Question: I am working on an application that calls several command line applications to do some post processing on some video files.
Right now I am trying to use <URL> to identify the commercial breaks in a video recording from my cable card tuner. This runs just fine, but I am having problems getting the screen output that I need.
'''
String stdout = null;
using (var process = new Process())
{
var start = new ProcessStartInfo(comskip, cmdLine);
start.WindowStyle = ProcessWindowStyle.Normal;
start.CreateNoWindow = true;
start.UseShellExecute = false;
start.RedirectStandardOutput = true;
process.StartInfo = start;
process.Start();
process.WaitForExit();
stdout = process.StandardOutput.ReadToEnd();
}
'''
I'm expecting 'stdout' to grab what is displayed on the screen the same as when the application is launched manually (screen shot below) which is a continuous feed of what the application is doing, and mixed in the output are lines that give a % progress, which I want to use to update a progress bar

But running the above code only gives me:
> The commandline used was:
"C:\Users\Chris\Google Drive\Tools\ComSkip\comskip.exe" "C:\Users\Chris\Desktop\ComSkip Tuning Files\Modern Family.wtv" "--ini=C:\Users\Chris\Desktop\ComSkip Tuning Files\comskip_ModernFamily.ini"Setting ini file to C:\Users\Chris\Desktop\ComSkip Tuning Files\comskip_ModernFamily.ini as per commandline
Using C:\Users\Chris\Desktop\ComSkip Tuning Files\comskip_ModernFamily.ini for initiation values.
I also tried redirecting the 'StandardError' stream and grabbing 'process.StandardError.ReadToEnd();' but the process appears to hang if I run with these options.
Am I missing something to capture what I'm hoping for, or is it possible that the output stream for this application is going somewhere else that is not accessible?
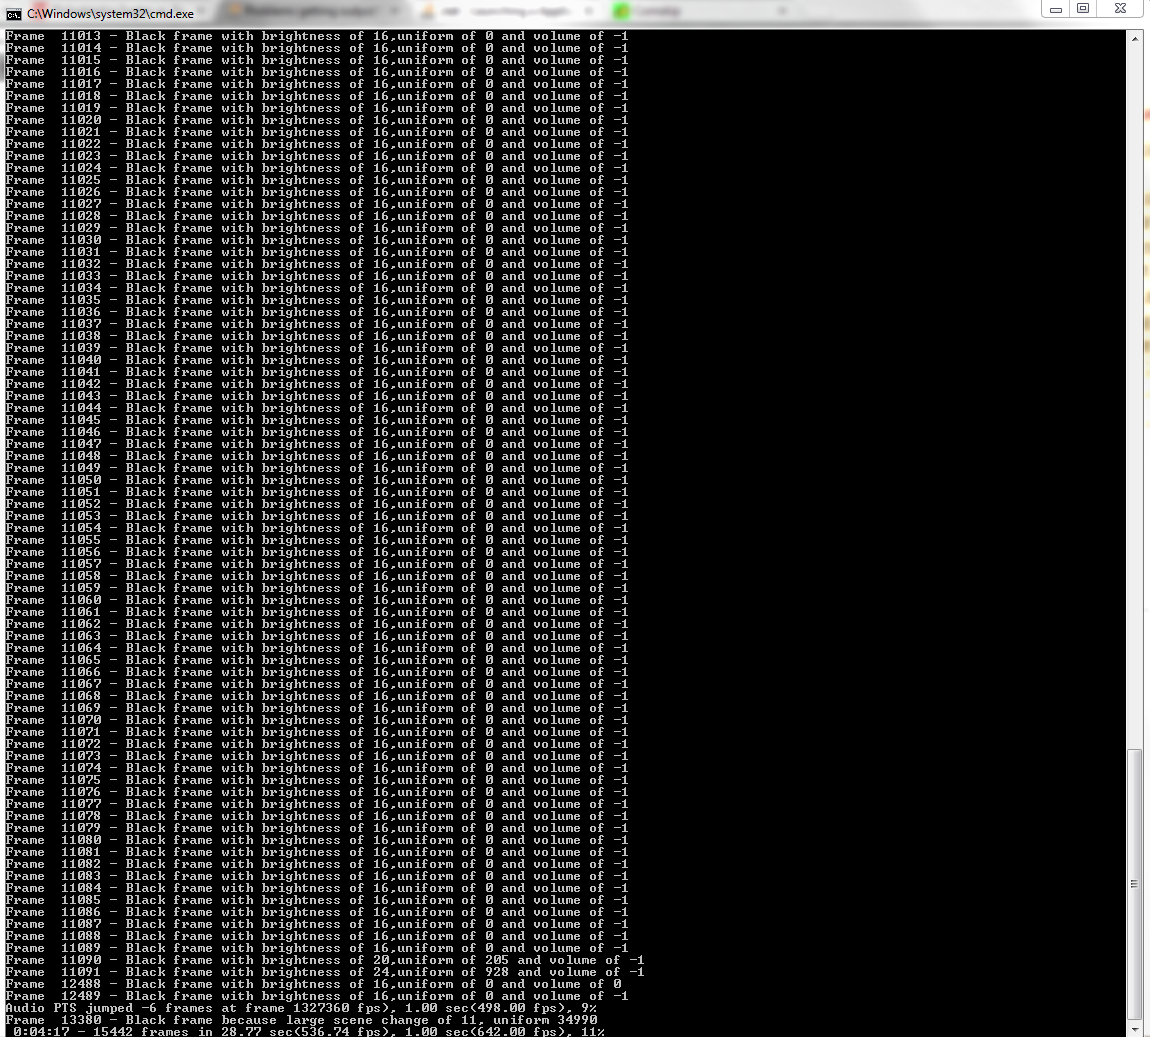
Answer: You must set following:
'''
process.StartInfo.RedirectStandardOutput = true;
process.StartInfo.RedirectStandardError = true;
process.StartInfo.UseShellExecute = false;
process.OutputDataReceived += new DataReceivedEventHandler(ReadOutput);
process.ErrorDataReceived += new DataReceivedEventHandler(ErrorOutput);
process.Start();
process.BeginOutputReadLine();
process.BeginErrorReadLine();
process.WaitForExit();
'''
and catch the output in 'ReadOutput' and 'ErrorOutput'
'''
private static void ErrorOutput(object sender, DataReceivedEventArgs e)
{
if (e.Data != null)
{
stdout = "Error: " + e.Data;
}
}
private static void ReadOutput(object sender, DataReceivedEventArgs e)
{
if (e.Data != null)
{
stdout = e.Data;
}
}
'''